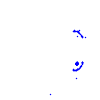
Particle: kaon